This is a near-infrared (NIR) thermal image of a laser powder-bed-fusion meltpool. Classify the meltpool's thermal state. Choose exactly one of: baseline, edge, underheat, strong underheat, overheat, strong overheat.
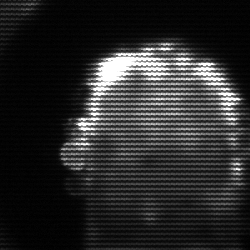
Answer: baseline